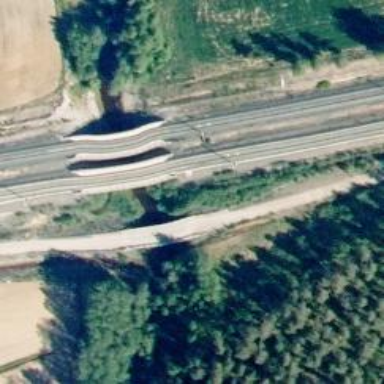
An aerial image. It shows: Bridge carrying continuous electrified railway tracks with contact line.